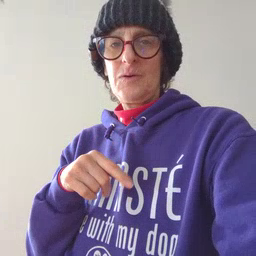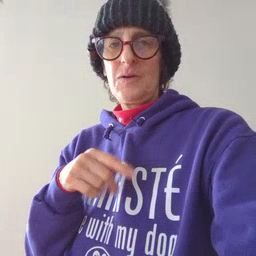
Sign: owie